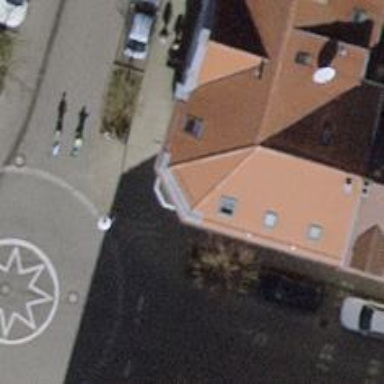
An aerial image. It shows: Restaurant.